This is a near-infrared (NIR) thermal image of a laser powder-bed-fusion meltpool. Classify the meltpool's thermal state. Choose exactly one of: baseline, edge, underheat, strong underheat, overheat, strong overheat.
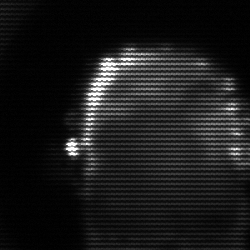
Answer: baseline